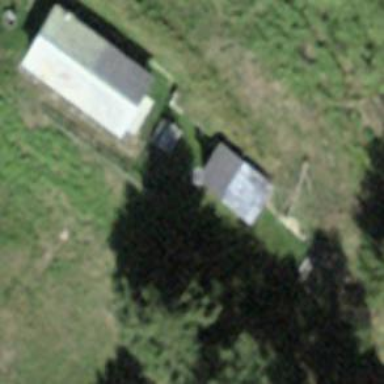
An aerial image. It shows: Simple and straightforward house.